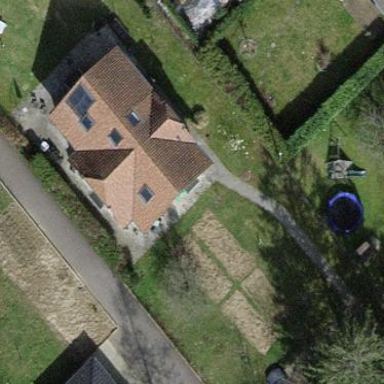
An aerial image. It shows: Garden surrounded by fence.